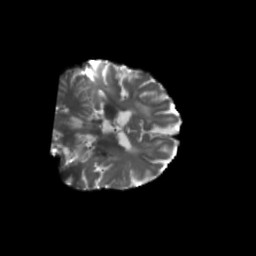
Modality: T2w
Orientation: coronal
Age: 75
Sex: male
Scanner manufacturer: siemens
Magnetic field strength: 3 T
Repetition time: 5.25 s
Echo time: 0.08 s